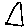
Label: triangle